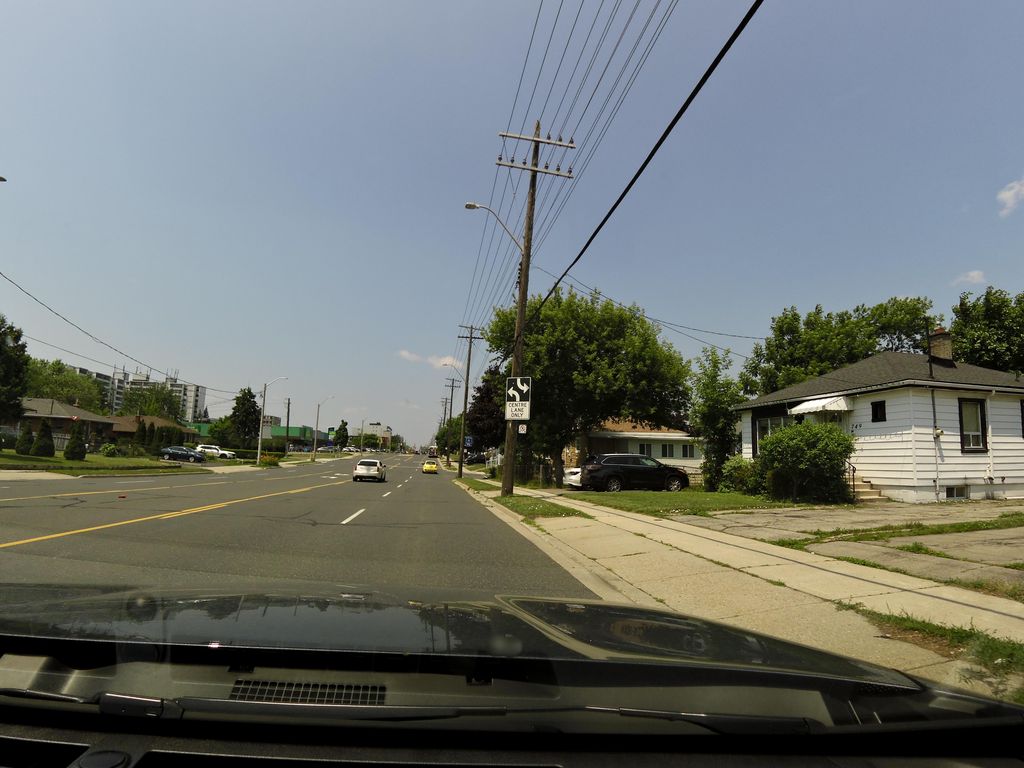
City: hamilton